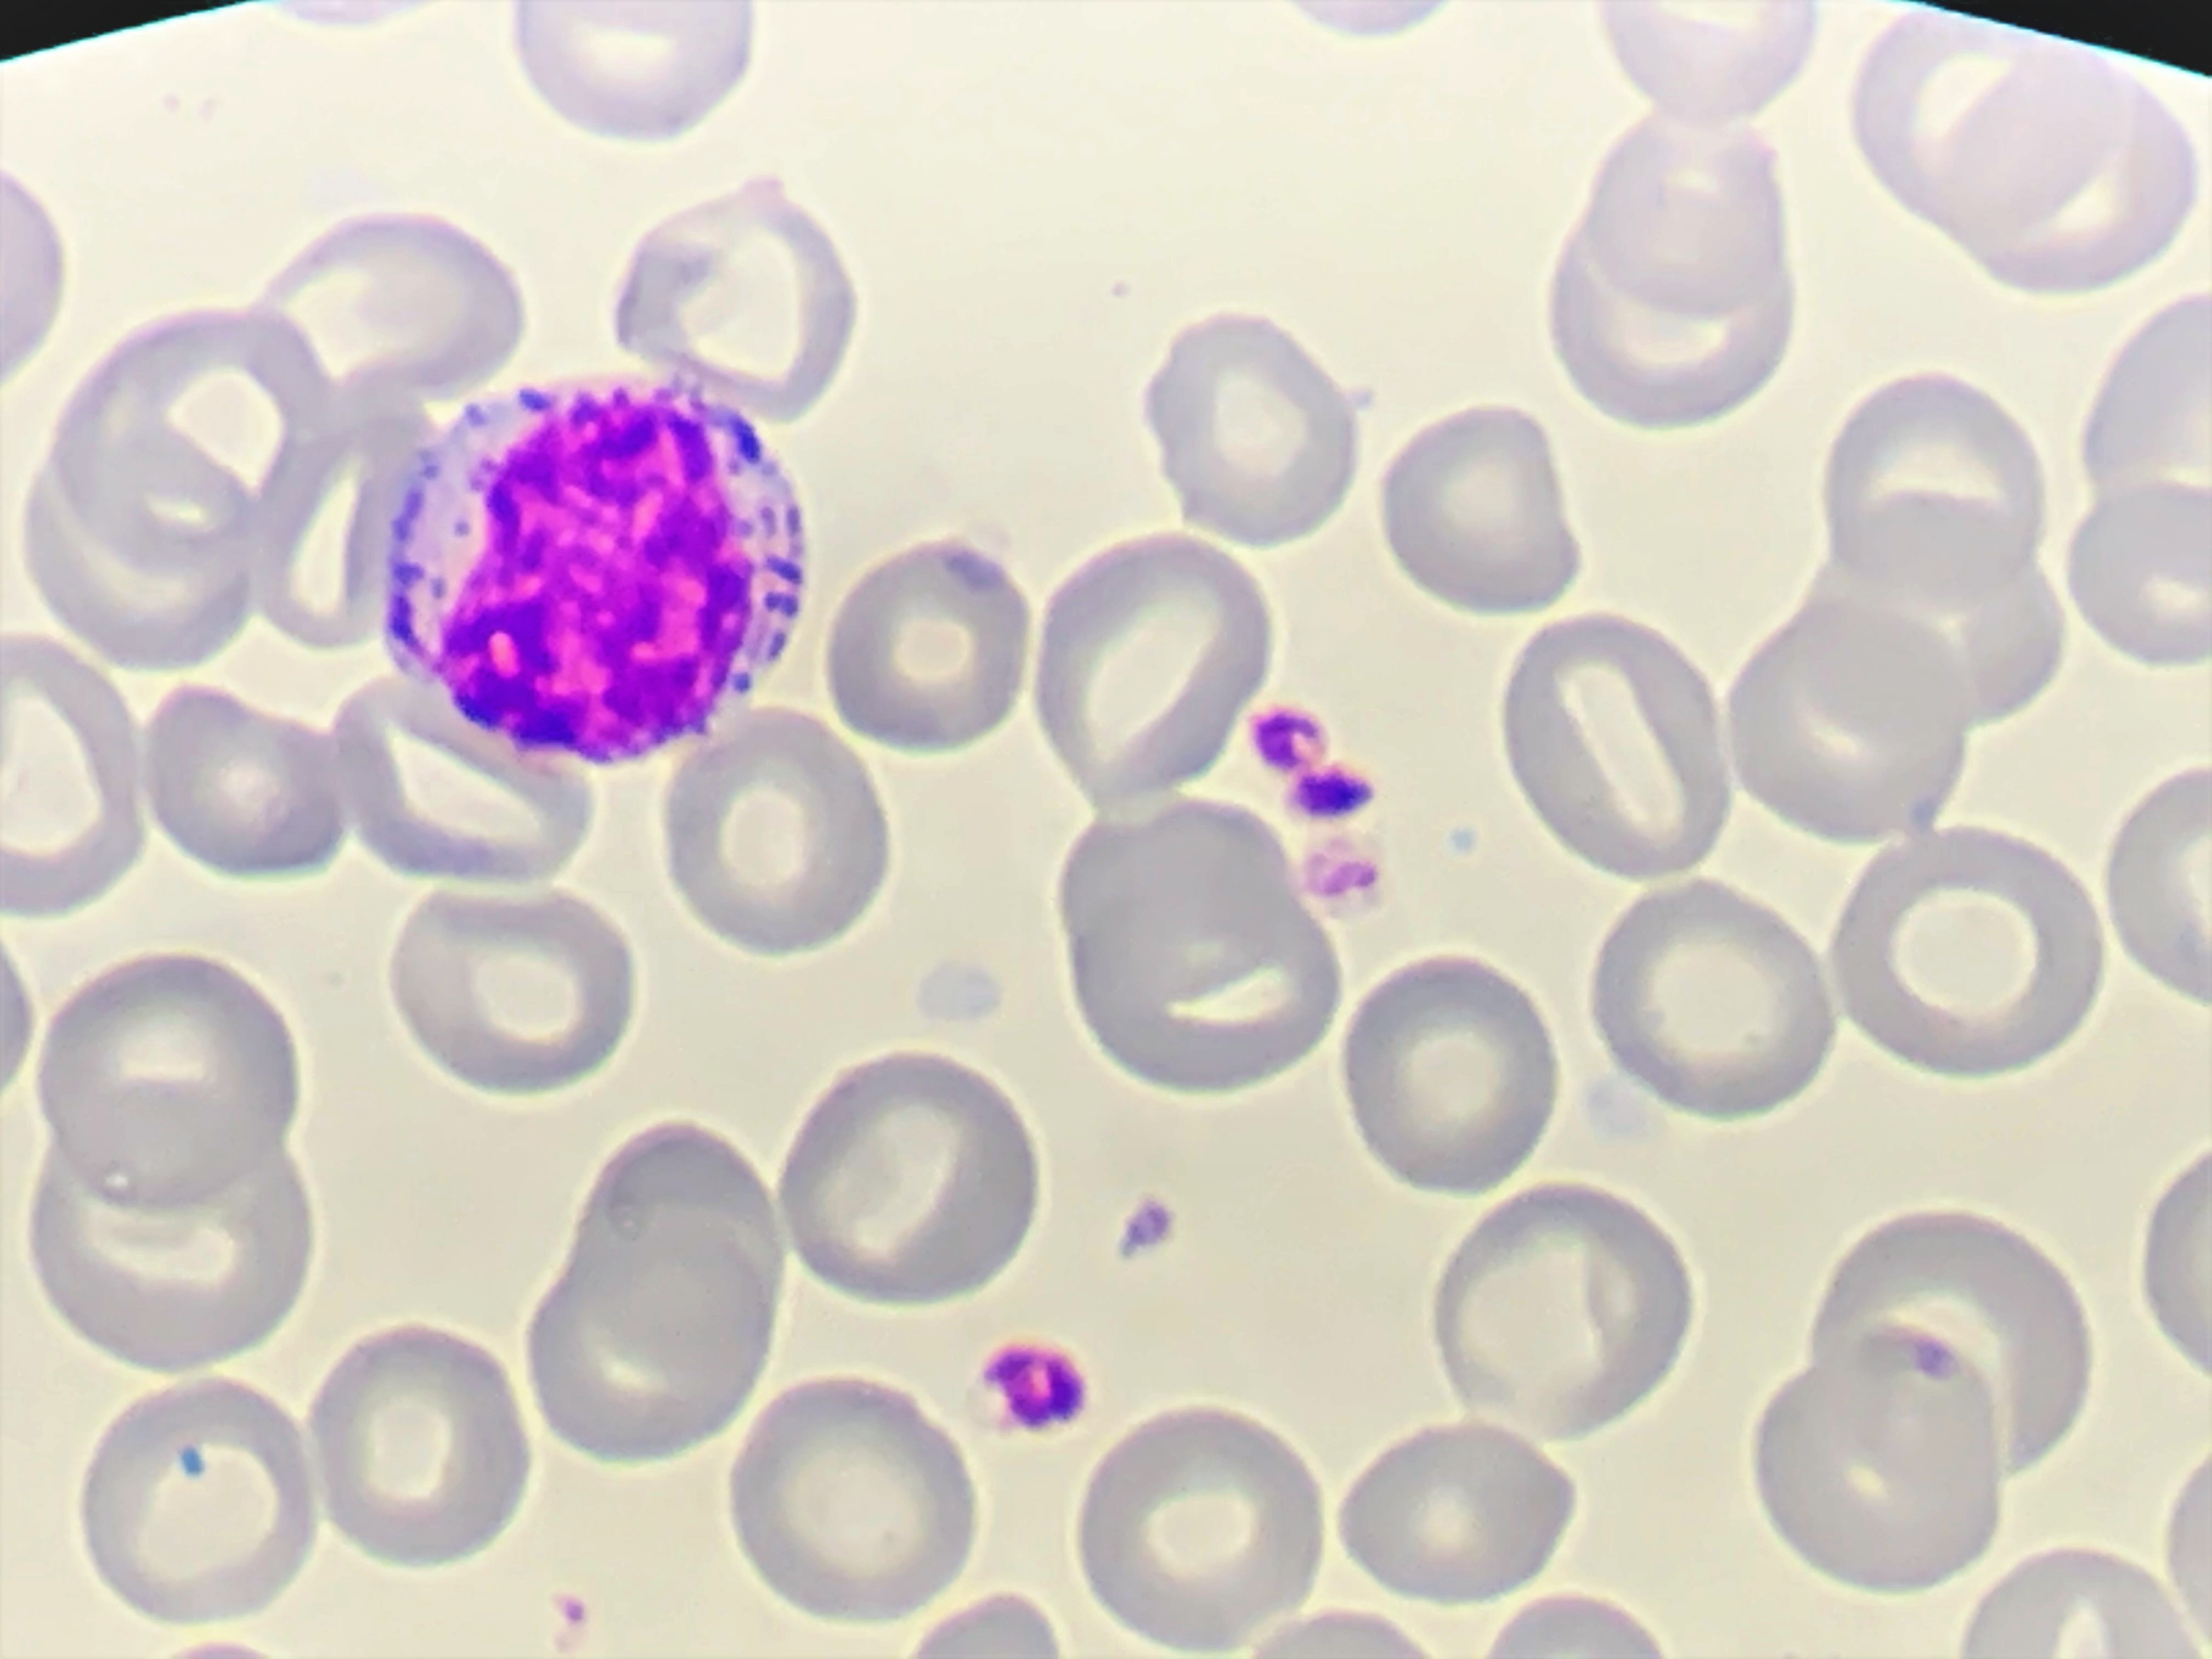
Cell type: MYELOCYTE